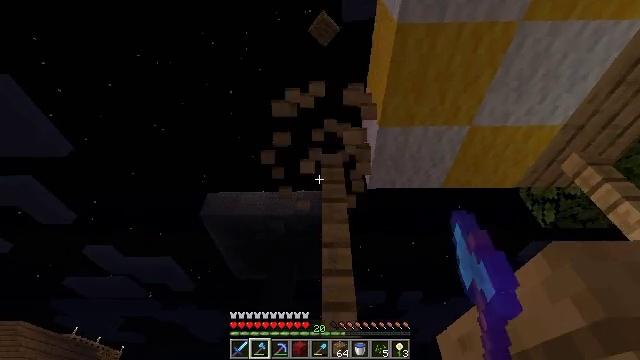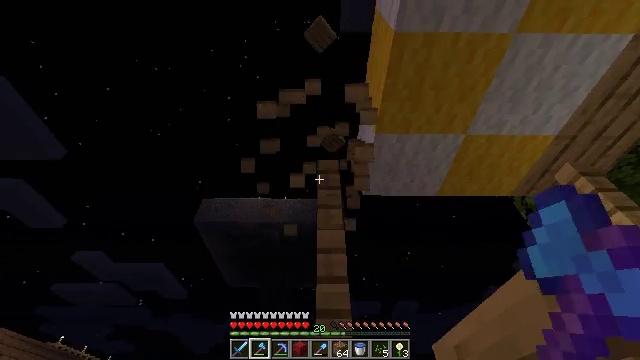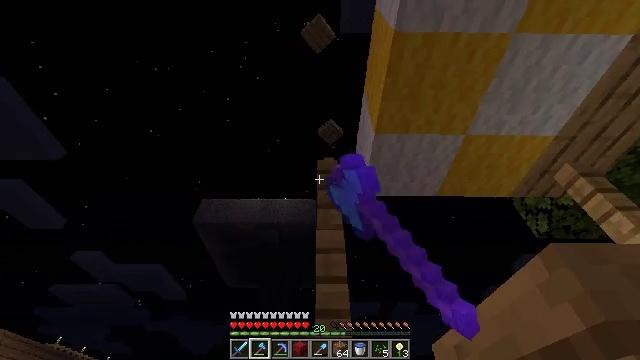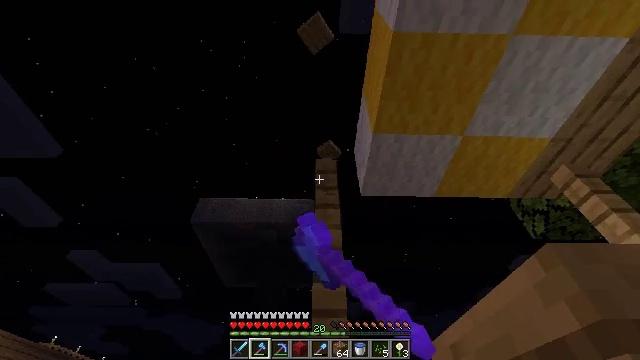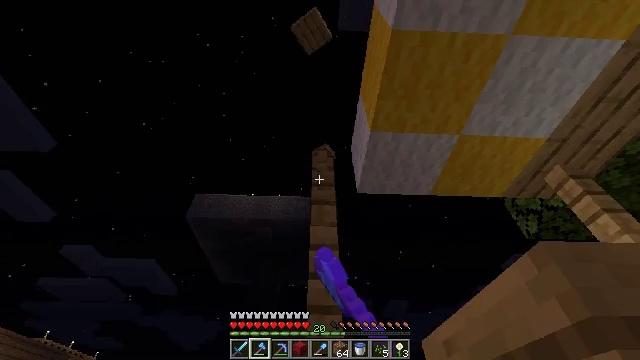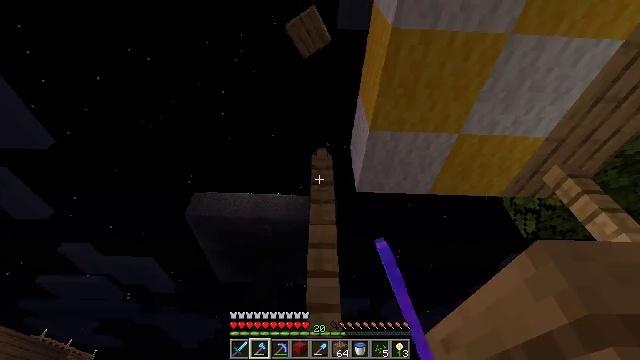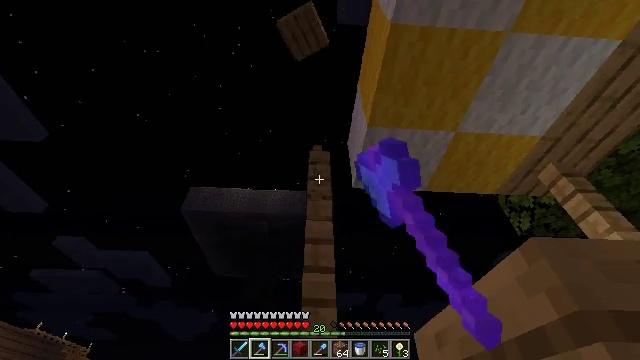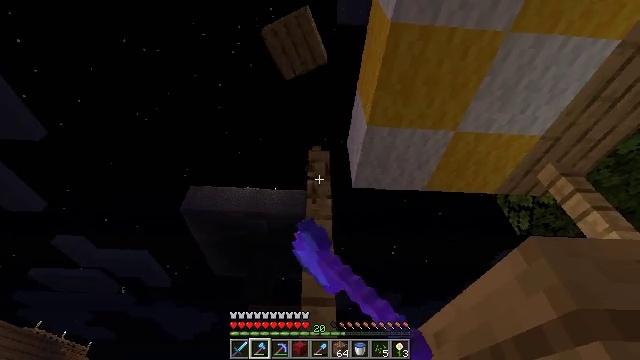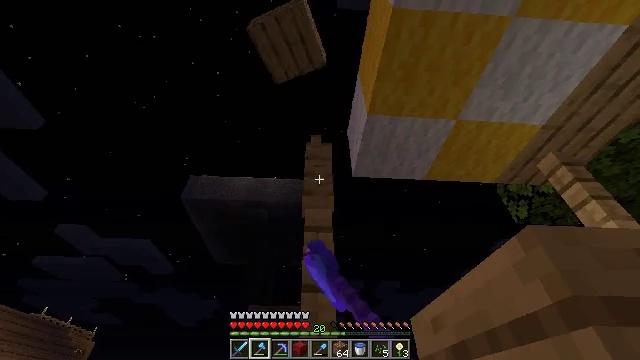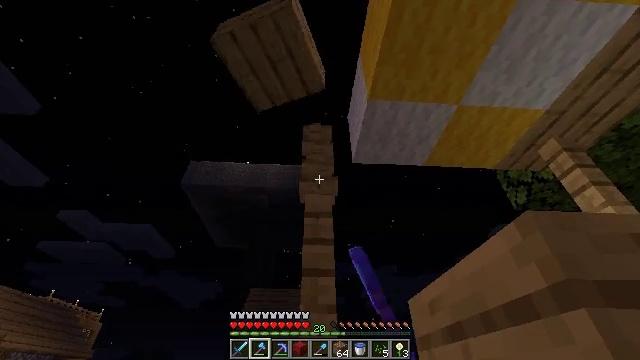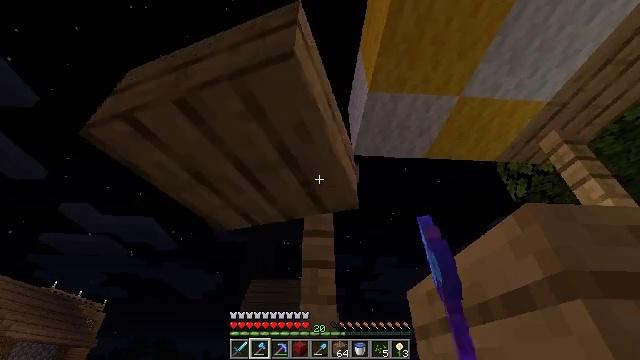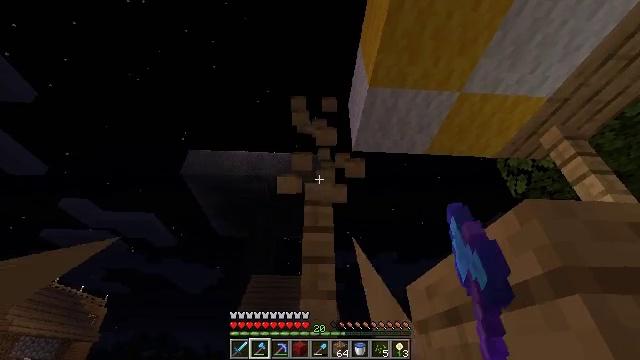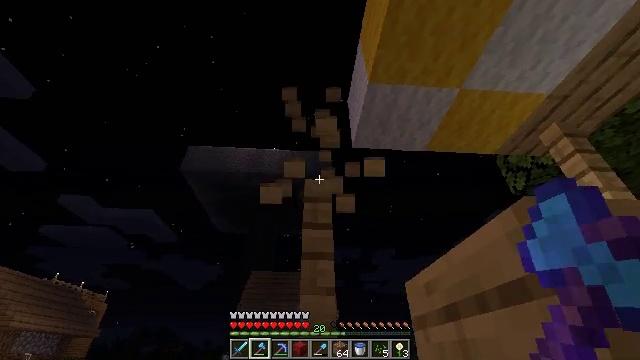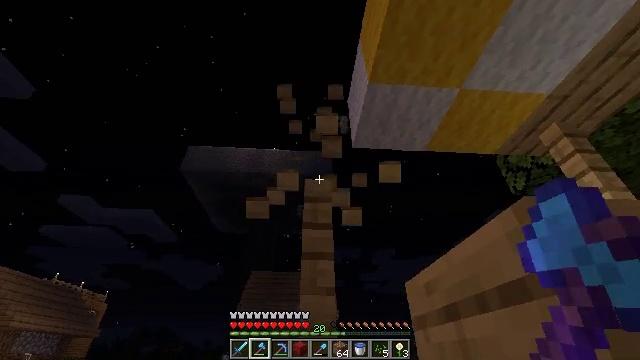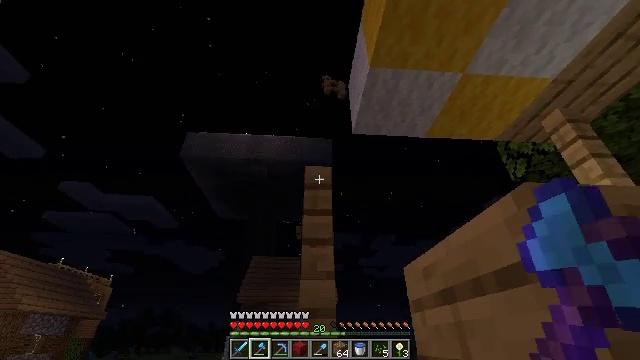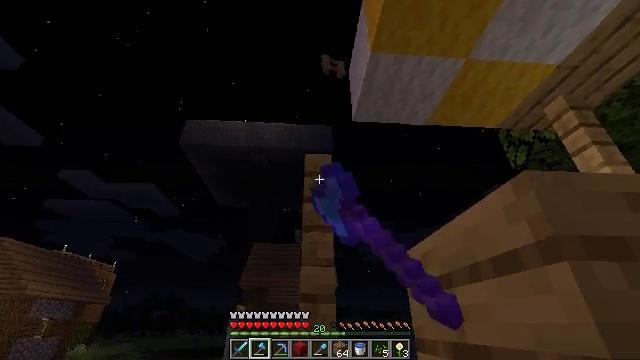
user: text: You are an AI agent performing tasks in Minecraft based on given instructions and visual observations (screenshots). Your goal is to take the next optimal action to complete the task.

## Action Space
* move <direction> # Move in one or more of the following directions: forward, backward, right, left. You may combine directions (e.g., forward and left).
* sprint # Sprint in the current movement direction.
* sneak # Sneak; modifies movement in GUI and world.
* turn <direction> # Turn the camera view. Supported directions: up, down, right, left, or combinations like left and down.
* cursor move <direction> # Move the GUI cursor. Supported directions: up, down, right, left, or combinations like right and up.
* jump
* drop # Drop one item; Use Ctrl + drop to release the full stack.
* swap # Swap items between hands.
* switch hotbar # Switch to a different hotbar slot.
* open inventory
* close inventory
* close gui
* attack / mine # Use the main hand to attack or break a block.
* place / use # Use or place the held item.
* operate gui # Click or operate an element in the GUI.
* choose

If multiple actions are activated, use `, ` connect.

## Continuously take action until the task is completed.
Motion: motion action
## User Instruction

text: Mine the oak fence from the structure.
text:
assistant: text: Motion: turn right and up, attack / mine
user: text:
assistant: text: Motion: attack / mine
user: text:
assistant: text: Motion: attack / mine
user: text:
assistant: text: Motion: turn right, attack / mine
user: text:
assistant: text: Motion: attack / mine
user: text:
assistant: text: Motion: attack / mine
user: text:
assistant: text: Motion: attack / mine
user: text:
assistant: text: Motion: turn down, attack / mine
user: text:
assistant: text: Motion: turn down, attack / mine
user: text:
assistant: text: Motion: turn down, attack / mine
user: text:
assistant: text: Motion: attack / mine
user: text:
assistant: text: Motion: attack / mine
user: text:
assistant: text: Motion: attack / mine
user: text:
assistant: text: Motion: turn down, attack / mine
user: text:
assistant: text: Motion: turn down, attack / mine
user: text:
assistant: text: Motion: turn down, attack / mine
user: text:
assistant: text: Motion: attack / mine
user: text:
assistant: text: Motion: attack / mine
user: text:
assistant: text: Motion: turn down, attack / mine
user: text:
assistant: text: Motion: turn down, attack / mine
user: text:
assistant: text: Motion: turn down, attack / mine
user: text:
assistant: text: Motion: turn down, attack / mine
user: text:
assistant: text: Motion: attack / mine
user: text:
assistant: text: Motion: attack / mine
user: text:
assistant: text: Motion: turn down, attack / mine
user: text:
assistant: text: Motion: attack / mine